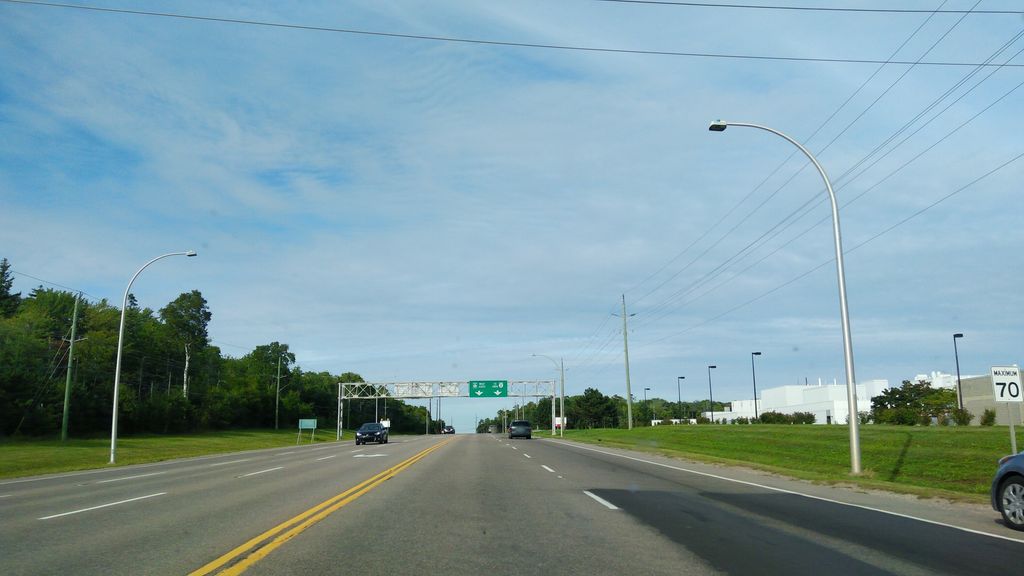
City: charlottetown